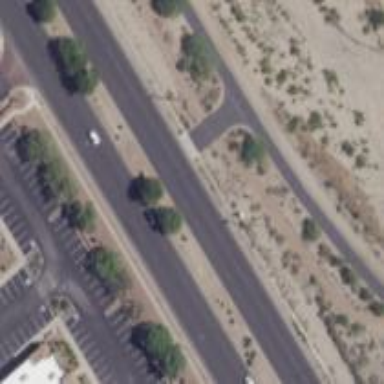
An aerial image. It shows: Asphalt road classified as primary highway.